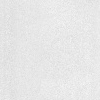
Atmospheric dust classification: dusty